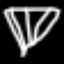
Label: diamond